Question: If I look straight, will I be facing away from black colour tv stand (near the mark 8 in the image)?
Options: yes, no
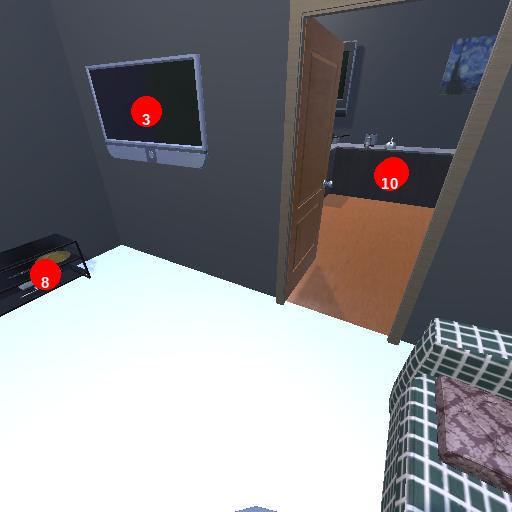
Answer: yes